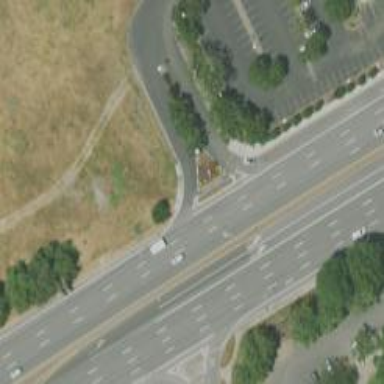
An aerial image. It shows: Trunk link highway.